Question:
I fixed <URL>, but this new problem I'm having after updating to r21.1 is slightly different.
I can create new projects, but not a new 'Activity', in any project (new or old), when I try to use any of the templates in the wizard. I tried deleting the Support Library from the SDK Manager, reinstalled, and restarted but that isn't doing the trick for me this time.
The manual method of making an Activity works just fine but the template wizard is handy. Any ideas from others who might've have seen this recently?
- - -
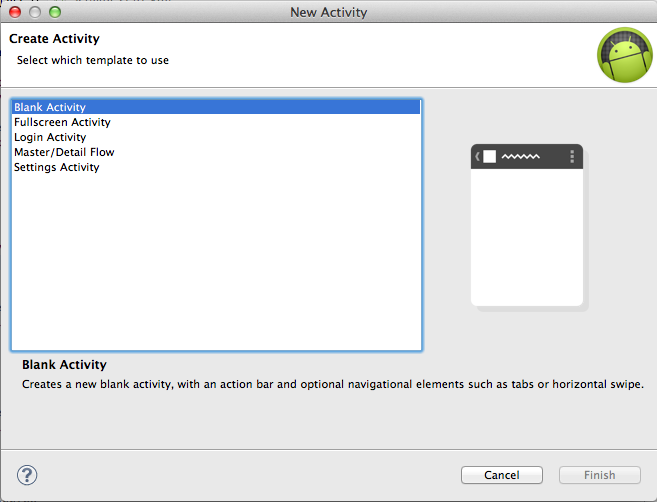
Answer: There is supposed to be a Next button, which you would need to click in order to provide details of the activity to be created. Apparently, your Next button was eaten by a grue.
You might consider filing a Tools issue on <URL> with the details that you have provided here.